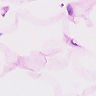
Metastatic tissue present: no